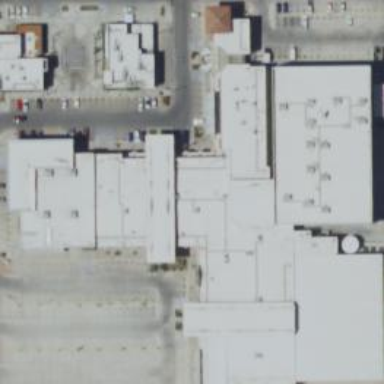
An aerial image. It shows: Mall building.